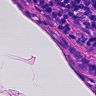
Metastatic tissue present: yes